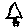
Label: tree